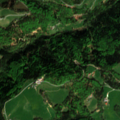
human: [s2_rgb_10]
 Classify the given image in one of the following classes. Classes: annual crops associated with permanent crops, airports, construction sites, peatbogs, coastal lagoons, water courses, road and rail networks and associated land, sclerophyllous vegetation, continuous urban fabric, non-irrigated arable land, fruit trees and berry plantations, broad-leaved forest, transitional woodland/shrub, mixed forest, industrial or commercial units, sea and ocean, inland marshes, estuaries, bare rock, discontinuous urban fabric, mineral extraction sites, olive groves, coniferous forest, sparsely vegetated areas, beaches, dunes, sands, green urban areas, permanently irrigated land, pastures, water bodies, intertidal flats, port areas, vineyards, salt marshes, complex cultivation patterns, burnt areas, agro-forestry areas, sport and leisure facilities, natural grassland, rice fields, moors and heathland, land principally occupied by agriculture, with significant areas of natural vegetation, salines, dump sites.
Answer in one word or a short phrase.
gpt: pastures, land principally occupied by agriculture, with significant areas of natural vegetation, broad-leaved forest, mixed forest